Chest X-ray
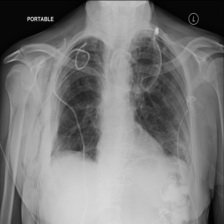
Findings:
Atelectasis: negative
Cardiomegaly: negative
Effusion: negative
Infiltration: negative
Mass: negative
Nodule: negative
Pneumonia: negative
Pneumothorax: positive
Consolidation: negative
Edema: negative
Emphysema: negative
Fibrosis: negative
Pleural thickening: negative
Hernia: negative